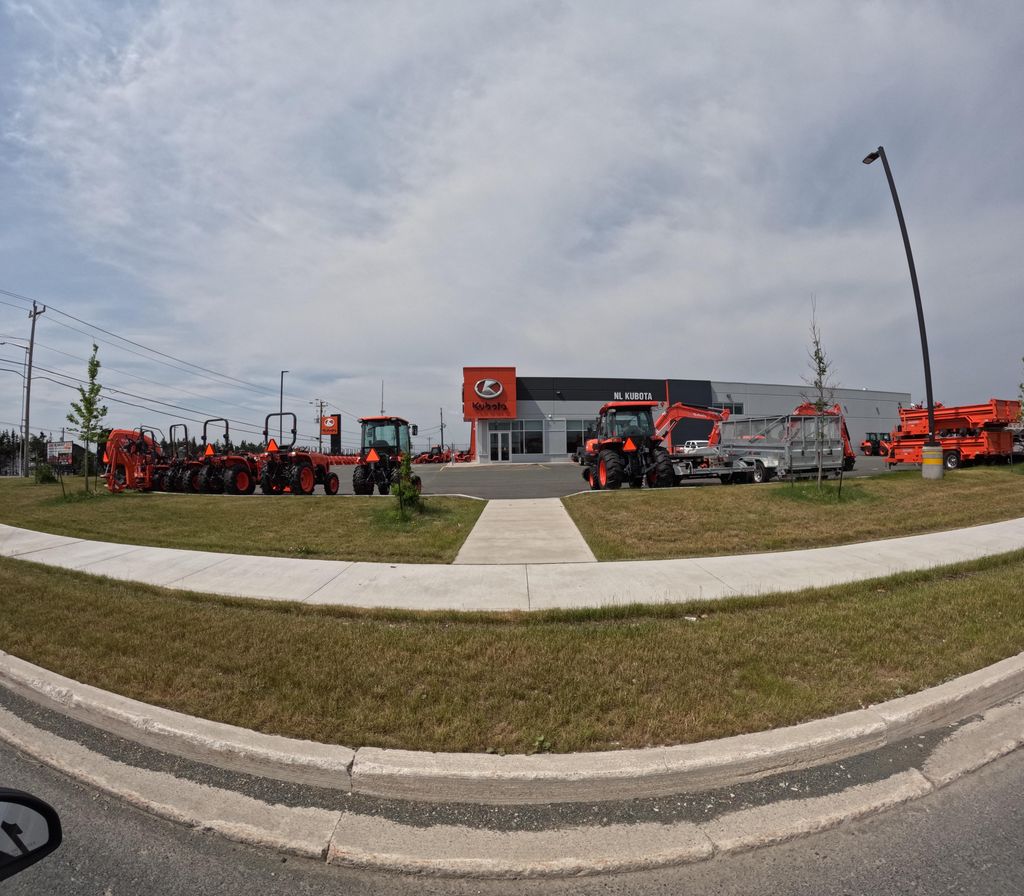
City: st_johns